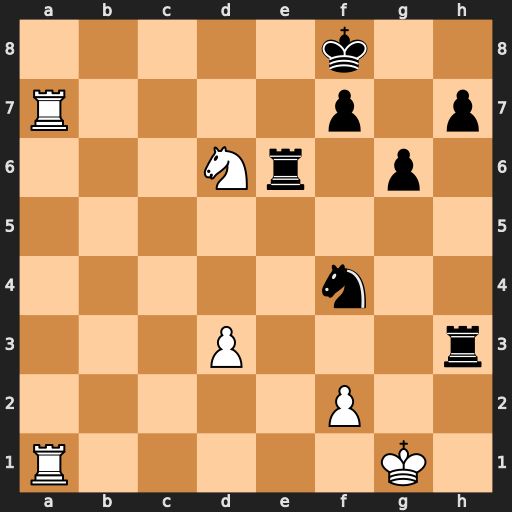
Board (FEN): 5k2/R4p1p/3Nr1p1/8/5n2/3P3r/5P2/R5K1
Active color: w
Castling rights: -
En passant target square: -
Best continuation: Rxf7+ Kg8 Ra8+ Re8 Rxe8#